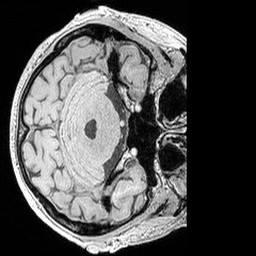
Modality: MP2RAGE
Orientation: axial
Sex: male
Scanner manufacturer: siemens
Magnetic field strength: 3 T
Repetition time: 5 s
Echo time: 0.00292 s